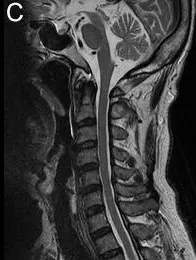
Head computed tomography (CT) and cervical spine magnetic resonance imaging (MRI). (C) Sagittal MRI of the cervical spine 3 days after symptom onset. Neither spinal cord compression nor intra-axial lesions were observed.
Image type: radiology (mri)